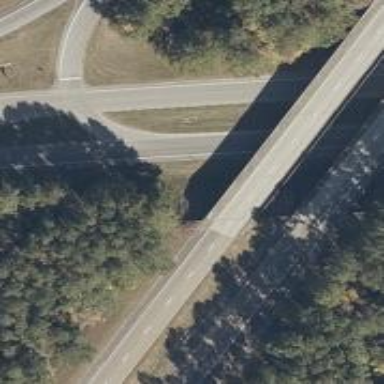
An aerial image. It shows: Bridge crossing over expressway trunk road.